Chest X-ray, PA view. Patient: 40 years old, sex F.
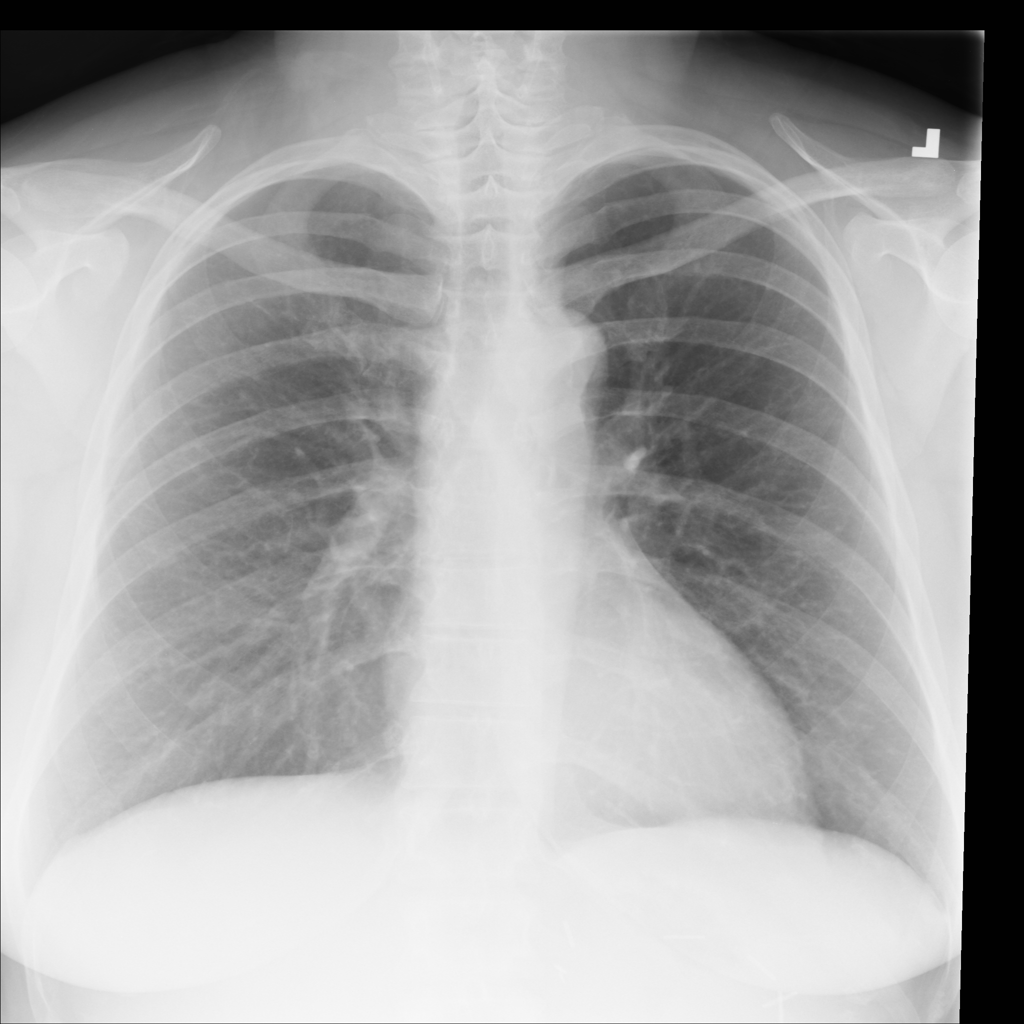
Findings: No Finding